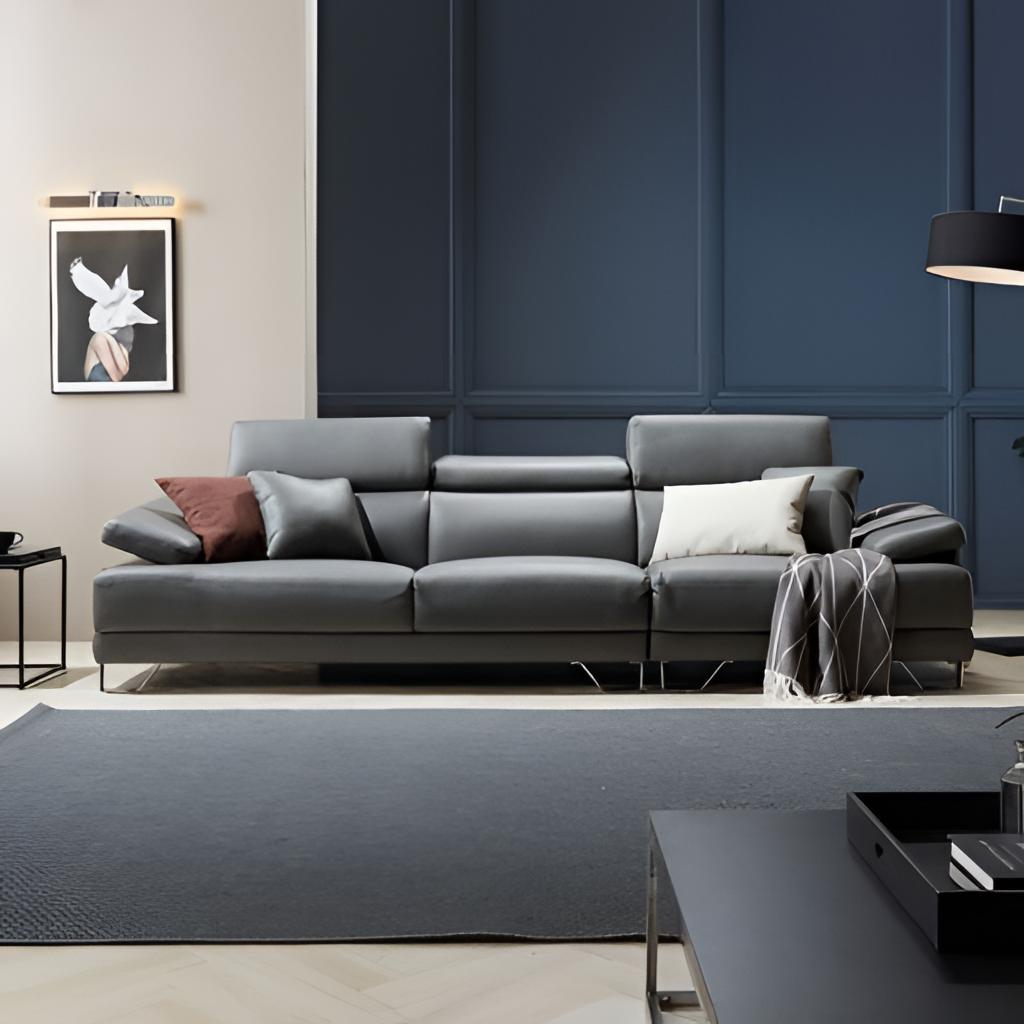
leather sofa, living room, paint wallpaper, with vertical two tone pattern, beige wood flooring, with herringbone pattern, contemporary